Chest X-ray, PA view. Patient: 41 years old, sex M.
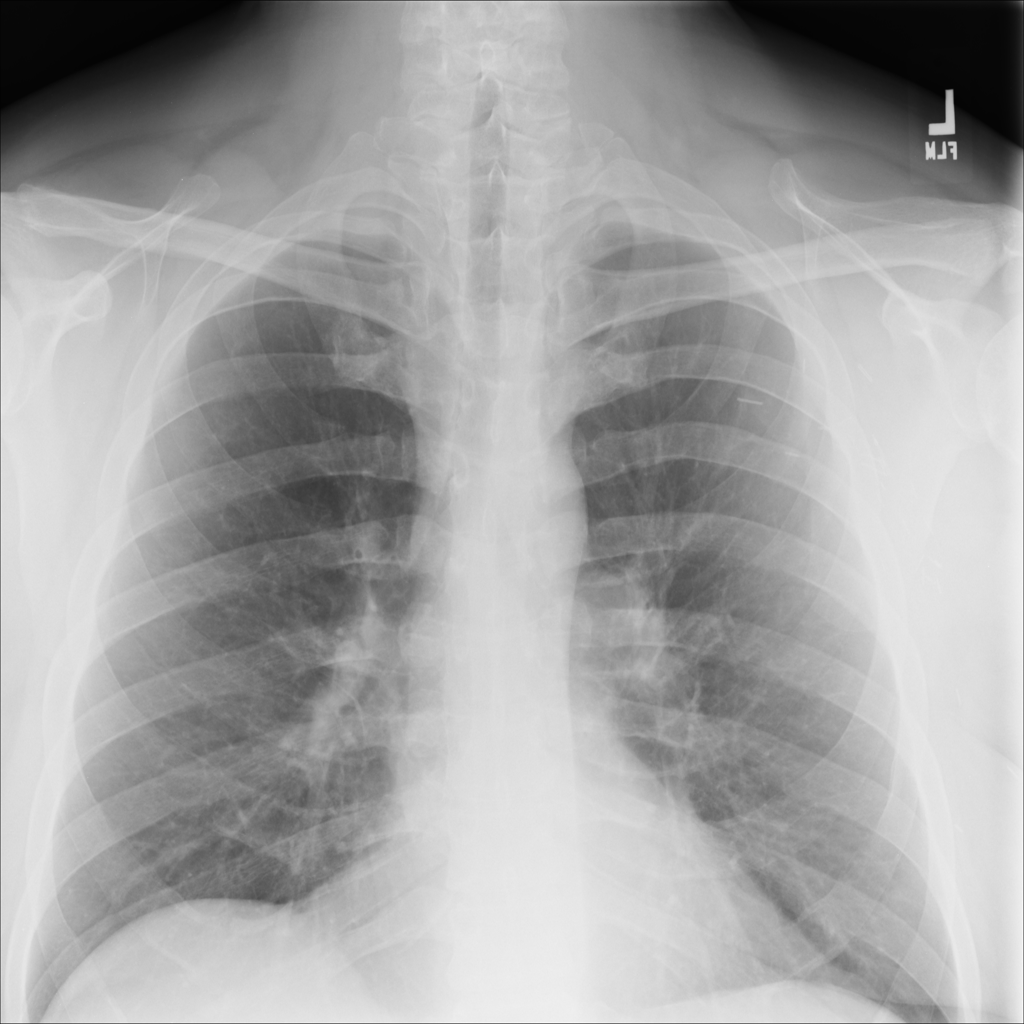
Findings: No Finding